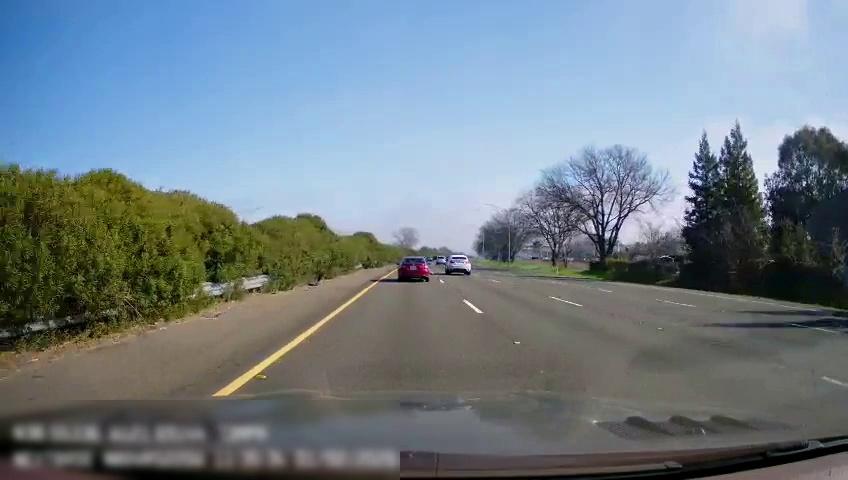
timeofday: Day
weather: Sunny
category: Drivable Space
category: Vehicles | Car
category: Vehicles | SUV
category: Vehicles | SUV
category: Lanes | Current Lane
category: Lanes | Current Lane
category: Lanes | Alternate Lane
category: Lanes | Alternate Lane
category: Lanes | Alternate Lane